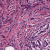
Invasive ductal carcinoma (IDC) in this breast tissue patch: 1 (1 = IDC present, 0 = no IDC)